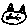
Label: cat